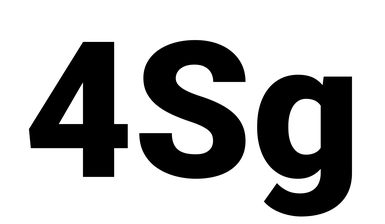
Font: Roboto_Black